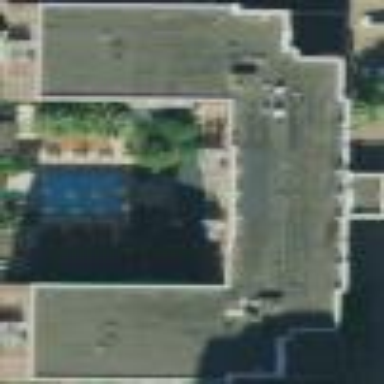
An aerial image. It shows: Hotel building.